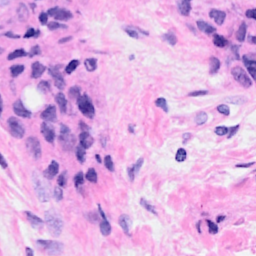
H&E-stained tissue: Breast